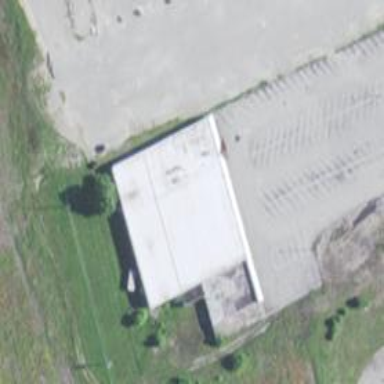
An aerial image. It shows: Leisure land featuring bowling alley.